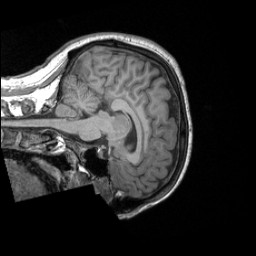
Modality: T1w
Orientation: sagittal
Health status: healthy
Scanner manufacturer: siemens
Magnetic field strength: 3 T
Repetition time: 2.3 s
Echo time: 0.00287 s